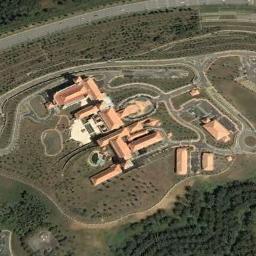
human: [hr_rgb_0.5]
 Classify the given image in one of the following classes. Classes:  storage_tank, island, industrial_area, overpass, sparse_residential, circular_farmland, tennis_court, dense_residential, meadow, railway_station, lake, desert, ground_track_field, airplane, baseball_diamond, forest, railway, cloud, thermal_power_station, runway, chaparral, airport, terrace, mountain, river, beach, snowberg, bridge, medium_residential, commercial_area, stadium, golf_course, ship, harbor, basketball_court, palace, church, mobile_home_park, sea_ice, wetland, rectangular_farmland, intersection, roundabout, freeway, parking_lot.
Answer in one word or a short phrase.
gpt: palace